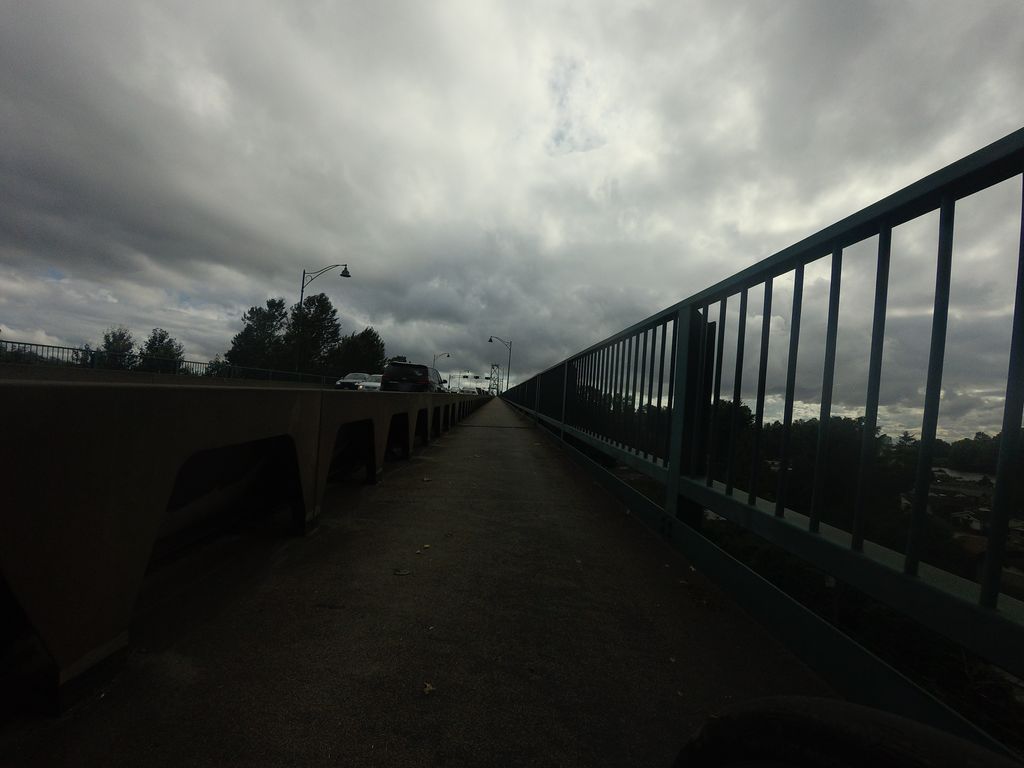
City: vancouver